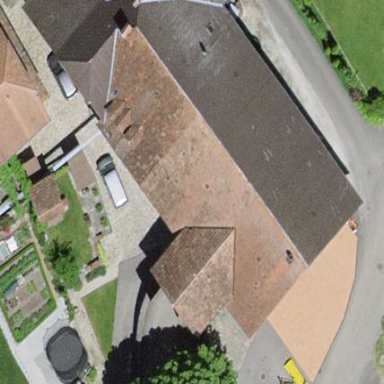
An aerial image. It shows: Farm building.